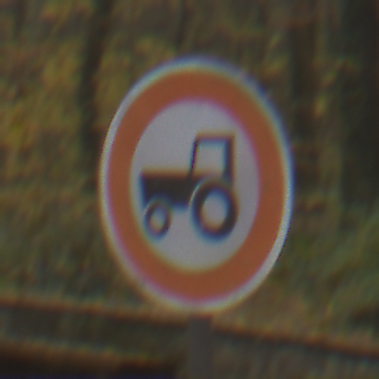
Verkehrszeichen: VerbotKraftfahrzeugeZuegeNichtSchneller25
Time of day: MorningAfternoon
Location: Outdoor (Nature)
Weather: Overcast
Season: Autumn
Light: Natural